Question: I have a SQL statement that is giving me a Key Lookup sucking the processing of this query below. Since its part of a 3 part union, getting rid of the key lookup is preferable.
My query is below.
'''
SELECT
c.customerName,
c.customerNumber,
totals.TotalLoanAmount,
totals.TotalCommitmentAmount,
l.loanNumber,
l.commitmentAmount,
ed.amountThreshold,
ex.exceptionId,
IsNull(ex.reminderDateGracePeriod, ed.defaultReminderDateGracePeriod) AS gracePeriod,
ex.reminderDate AS targetDate,
IsNull(ex.exceptionState, 'N') AS exceptionState,
ex.exceptionState AS GeneralExceptionState
FROM
exceptionDefinition AS ed
INNER JOIN
exception AS ex ON ed.exceptionDefId = ex.exceptionDefId
AND ex.loanId IS NULL
INNER JOIN
customer AS c ON c.customerId = ex.customerId
LEFT OUTER JOIN
loan AS l ON l.loanId = ex.loanId
INNER JOIN
viewCustomerLoanTotals AS totals ON totals.customerId = c.customerId
WHERE
ed.requireReminderDate = 'Y'
AND ex.statusType = 'required'
'''
I have tried to set a covering index for this as its doing a key lookup on the Clustered index on the primary key of the exception table.
ExceptionId
This is my covering index on the columns being selected WITH the statusType as part of the where clause.
'''
CREATE NONCLUSTERED INDEX [IX_EXCEPTIONPROCESS_COVER] ON [dbo].[exception]
(
[exceptionId] ASC,
[loanId] ASC,
[reminderDate] ASC,
[reminderDateGracePeriod] ASC,
[exceptionState] ASC
)
INCLUDE ([statusType]) ON [PRIMARY]
'''
This isn't having any effect on the Key lookup at all. I have tried to force it to use the index, but it becomes a 91% resource rather than the 61% I am trying to get rid of.

Any insights would be great
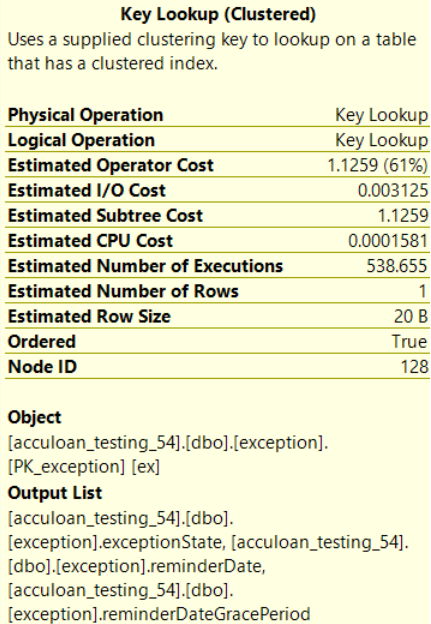
Answer: The problem is that your index can't really be used for the join. To be usable, the first field(s) in the index must be such that you're also joining the table with (or exist in the where clause).
'''
INNER JOIN exception AS ex ON
ed.exceptionDefId = ex.exceptionDefId AND
ex.loanId IS NULL
'''
You're joining the tables with exceptionDefId (+loanID), but the index does not have that:
'''
CREATE NONCLUSTERED INDEX [IX_EXCEPTIONPROCESS_COVER] ON [dbo].[exception]
(
[exceptionId] ASC,
[loanId] ASC,
...
'''
If this index solely for this SQL, then should work better:
'''
CREATE NONCLUSTERED INDEX [IX_EXCEPTIONPROCESS_COVER] ON [dbo].[exception] (
exceptionDefId,
loanId,
statusType
) include (
exceptionId,
reminderDateGracePeriod,
reminderDate,
exceptionState,
customerId
)
'''
Order of the fields in the index should be also based on the selectivity (=which one has least rows on average per key). For include fields that doesn't matter.